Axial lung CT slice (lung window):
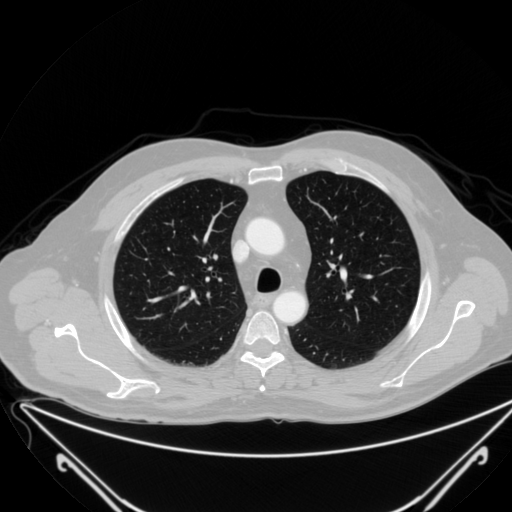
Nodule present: no